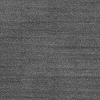
Atmospheric dust classification: dusty